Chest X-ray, PA view. Patient: 19 years old, sex F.
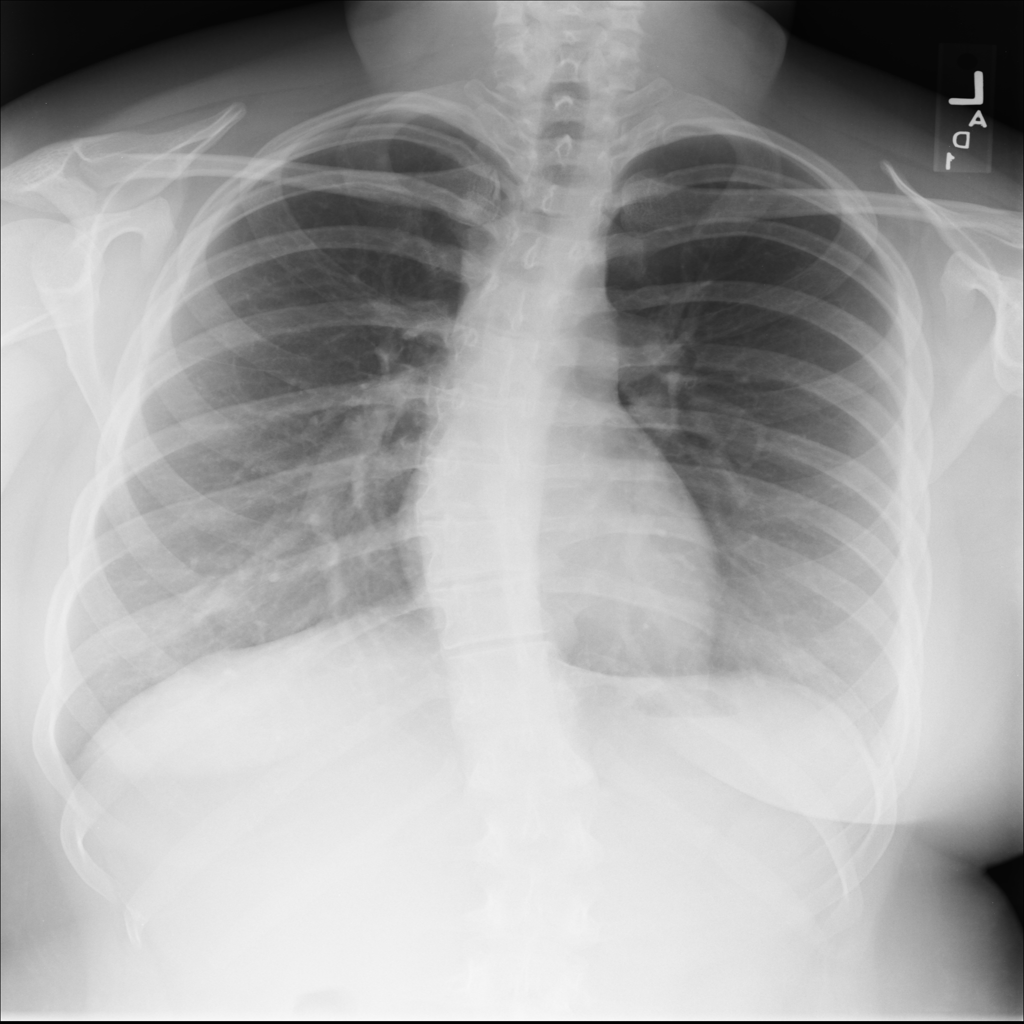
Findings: No Finding